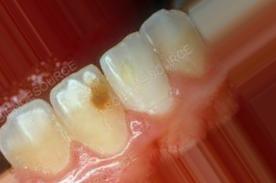
Condition: Tooth Discoloration